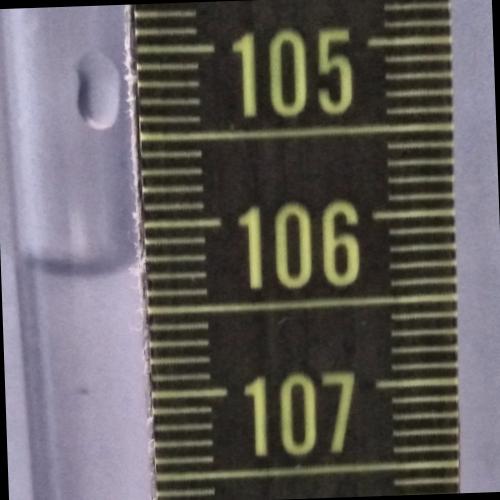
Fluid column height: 106.3 cm